Interaction volume radius: 10 \u00c5
Interaction volume height: 15 \u00c5
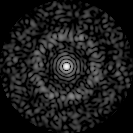
Disorder parameter: 0.8421